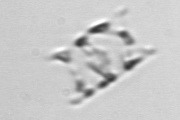
Label: Eucampia